Field crop: maize
Growth stage: 2
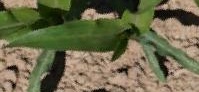
Species: maize